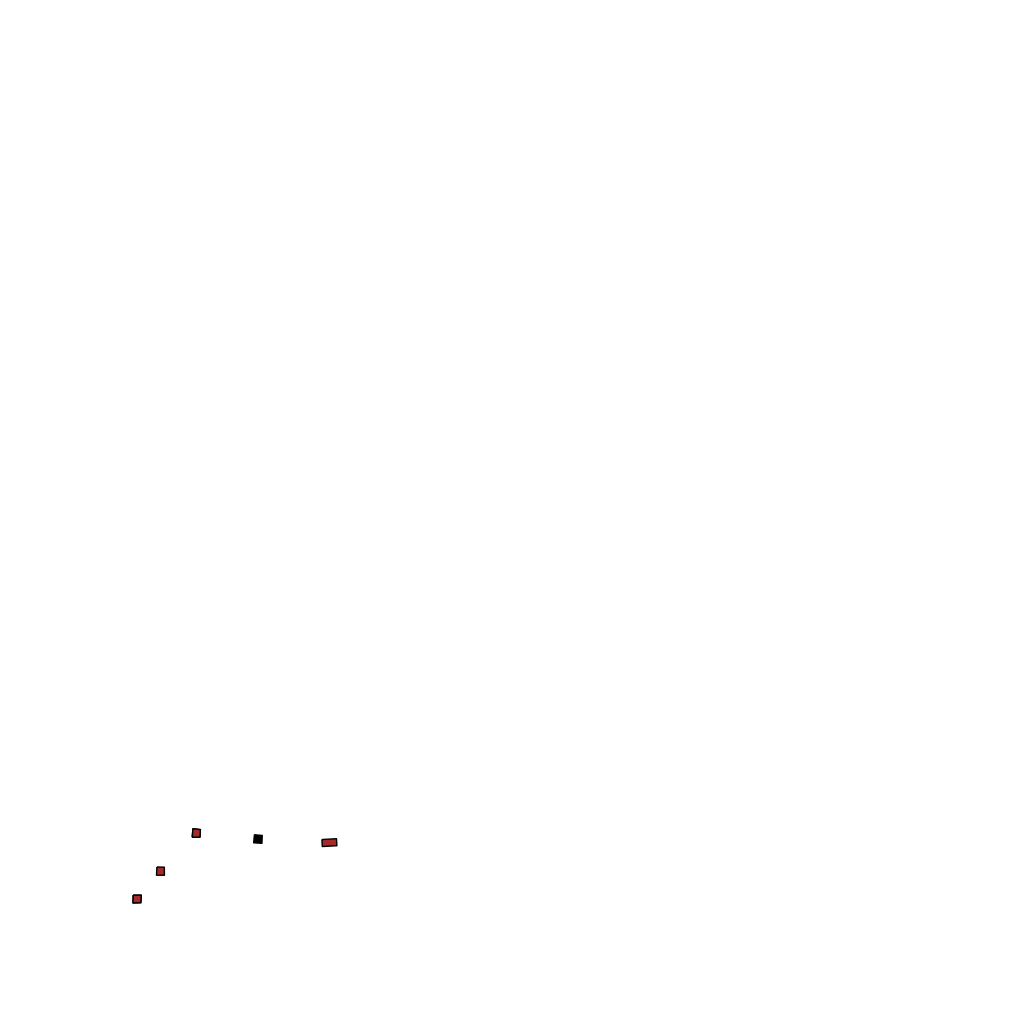
Tags: overhead vector_map, recreation, residential, special, individual_rise, density_1, Building, Facility, 1.0 km²